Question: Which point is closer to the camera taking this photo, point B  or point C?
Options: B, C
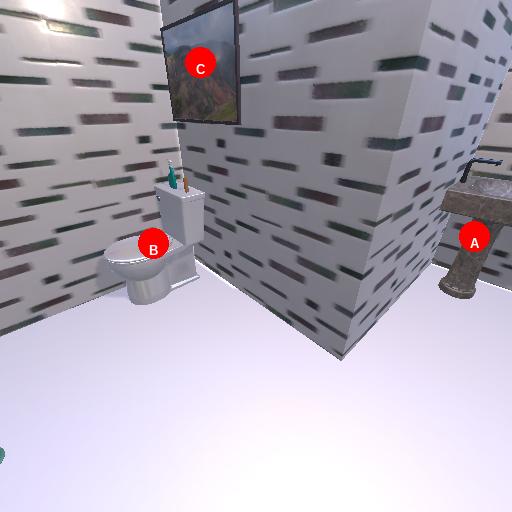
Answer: B